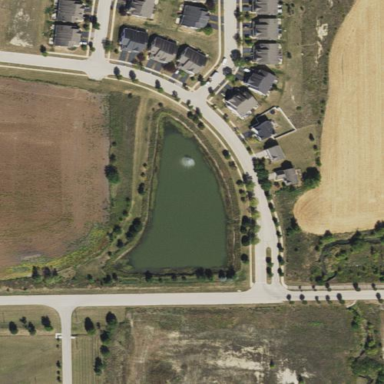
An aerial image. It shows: Retention basin containing natural water.